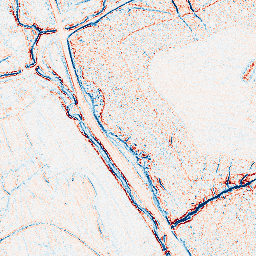
Category: edge_preserving
Decomposition family: bilateral
Decomposition parameters: d: 5
sigma_color: 25
sigma_space: 25
Upsampling method: quintic
Upsampling parameters: scale: 2
Upsampling scale: 2